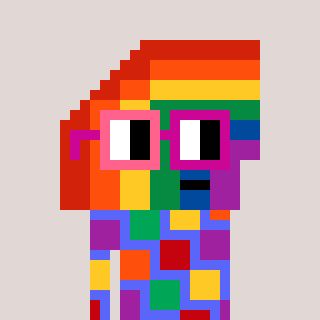
a pixel art character with square pink and red glasses, a rainbow-shaped head and a purple-colored body on a warm background